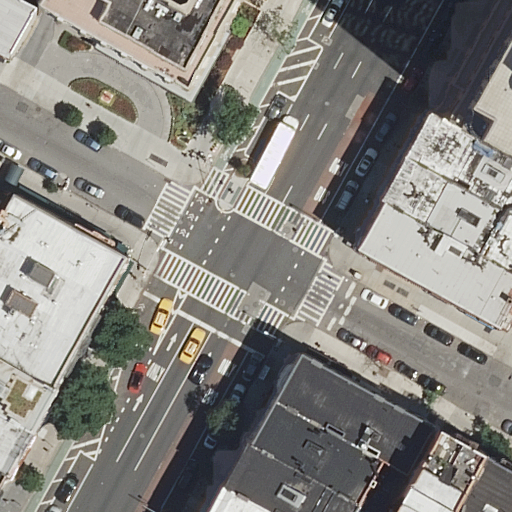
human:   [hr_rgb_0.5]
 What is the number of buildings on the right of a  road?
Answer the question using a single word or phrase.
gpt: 10

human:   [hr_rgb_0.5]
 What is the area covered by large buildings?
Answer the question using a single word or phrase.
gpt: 1251m2

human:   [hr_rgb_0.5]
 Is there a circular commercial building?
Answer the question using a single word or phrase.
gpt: no

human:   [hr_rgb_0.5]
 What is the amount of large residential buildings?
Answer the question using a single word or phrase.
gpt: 1

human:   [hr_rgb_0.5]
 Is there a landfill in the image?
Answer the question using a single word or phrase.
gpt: no

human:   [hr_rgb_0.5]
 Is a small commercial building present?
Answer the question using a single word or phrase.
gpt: no

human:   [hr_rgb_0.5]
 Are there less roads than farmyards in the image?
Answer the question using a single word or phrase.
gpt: no

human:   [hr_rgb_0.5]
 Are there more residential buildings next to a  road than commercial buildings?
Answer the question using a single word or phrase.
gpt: yes

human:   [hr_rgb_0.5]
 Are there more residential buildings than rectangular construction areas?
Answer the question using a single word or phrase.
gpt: yes

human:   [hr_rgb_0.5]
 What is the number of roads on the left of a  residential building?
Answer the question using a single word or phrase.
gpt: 6

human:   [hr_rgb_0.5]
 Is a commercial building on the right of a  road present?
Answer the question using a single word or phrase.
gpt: no

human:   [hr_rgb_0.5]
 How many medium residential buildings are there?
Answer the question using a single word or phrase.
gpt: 9

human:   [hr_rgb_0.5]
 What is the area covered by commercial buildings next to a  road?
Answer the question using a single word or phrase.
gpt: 0m2

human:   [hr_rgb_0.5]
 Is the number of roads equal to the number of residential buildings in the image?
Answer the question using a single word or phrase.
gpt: no

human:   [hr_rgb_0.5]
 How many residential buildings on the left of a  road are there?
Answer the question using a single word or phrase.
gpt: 5

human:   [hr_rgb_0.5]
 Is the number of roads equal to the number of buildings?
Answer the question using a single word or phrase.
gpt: no

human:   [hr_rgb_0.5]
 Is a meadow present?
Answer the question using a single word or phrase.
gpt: no

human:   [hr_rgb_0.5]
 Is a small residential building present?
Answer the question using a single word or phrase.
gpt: yes

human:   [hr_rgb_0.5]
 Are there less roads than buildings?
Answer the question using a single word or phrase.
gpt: yes

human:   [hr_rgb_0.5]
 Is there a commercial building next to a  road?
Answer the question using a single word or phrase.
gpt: no

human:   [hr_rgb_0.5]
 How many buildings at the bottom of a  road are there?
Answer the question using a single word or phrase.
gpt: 13

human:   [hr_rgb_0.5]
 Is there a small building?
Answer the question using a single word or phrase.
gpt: yes

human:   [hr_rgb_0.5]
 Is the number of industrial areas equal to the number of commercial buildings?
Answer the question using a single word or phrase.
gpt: yes

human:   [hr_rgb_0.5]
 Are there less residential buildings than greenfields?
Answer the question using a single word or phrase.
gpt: no

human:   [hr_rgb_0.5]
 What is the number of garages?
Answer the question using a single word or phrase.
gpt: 0

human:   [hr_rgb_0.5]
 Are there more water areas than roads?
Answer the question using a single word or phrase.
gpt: no

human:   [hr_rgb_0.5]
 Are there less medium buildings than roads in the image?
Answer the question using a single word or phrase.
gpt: no

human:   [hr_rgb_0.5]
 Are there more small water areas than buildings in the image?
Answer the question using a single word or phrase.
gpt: no

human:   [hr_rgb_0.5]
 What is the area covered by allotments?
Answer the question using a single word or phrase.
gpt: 0m2

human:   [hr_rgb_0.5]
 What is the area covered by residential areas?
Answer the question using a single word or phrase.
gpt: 0m2

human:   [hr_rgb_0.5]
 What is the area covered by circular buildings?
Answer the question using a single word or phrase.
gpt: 0m2

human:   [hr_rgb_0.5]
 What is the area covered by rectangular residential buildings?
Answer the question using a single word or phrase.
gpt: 1357m2

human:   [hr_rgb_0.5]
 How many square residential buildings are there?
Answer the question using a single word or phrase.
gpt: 0

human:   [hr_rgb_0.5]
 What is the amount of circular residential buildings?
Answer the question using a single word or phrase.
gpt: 0

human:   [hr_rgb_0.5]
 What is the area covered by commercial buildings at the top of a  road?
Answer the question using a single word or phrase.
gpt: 0m2

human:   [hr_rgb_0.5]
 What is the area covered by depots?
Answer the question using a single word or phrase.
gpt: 0m2